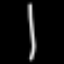
Label: line